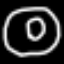
Label: donut